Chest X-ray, AP view. Patient: 62 years old, sex M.
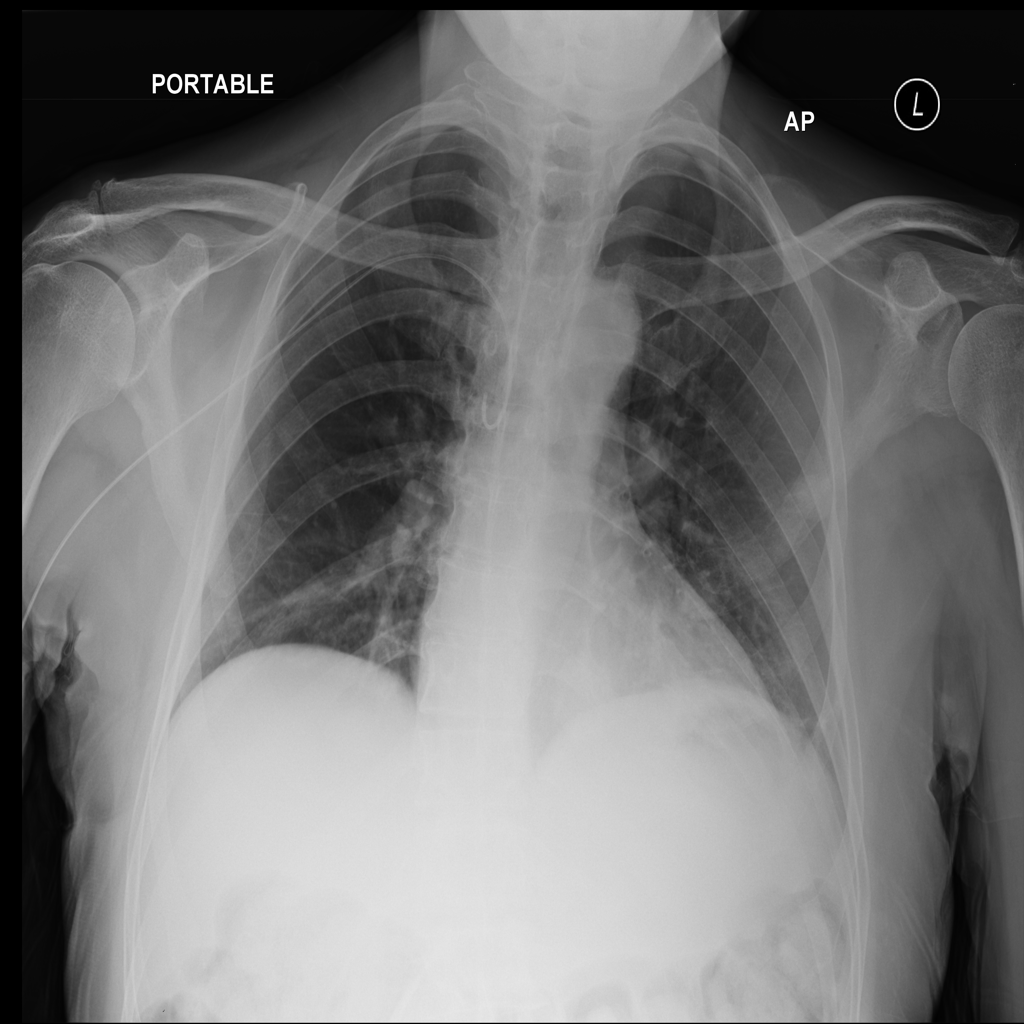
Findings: No Finding